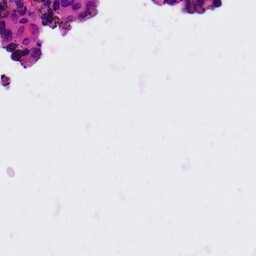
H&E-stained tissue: Ovarian